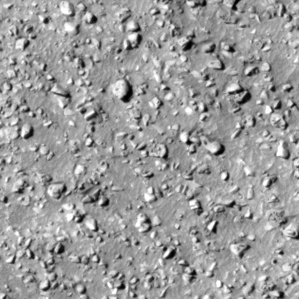
Label: non_frost